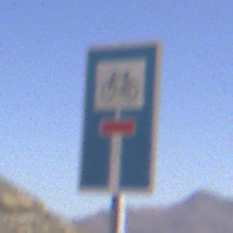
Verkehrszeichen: SackgasseRadverkehrDurchlaessig
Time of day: Midday
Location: Outdoor (Nature)
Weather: Clear
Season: NotSpecified
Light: Natural